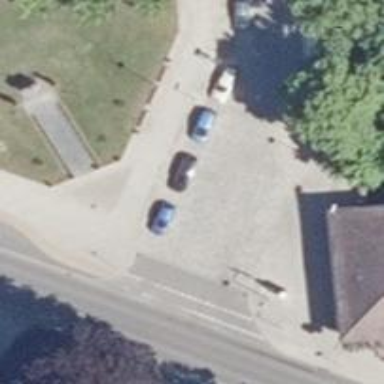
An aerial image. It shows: Taxi stand.